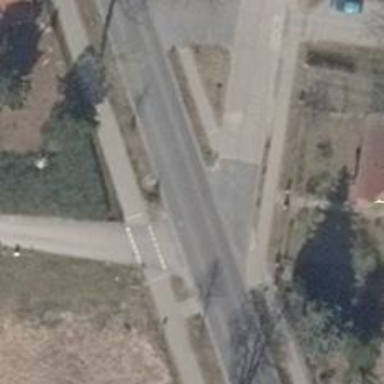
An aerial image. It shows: Uncontrolled crossing on the road.